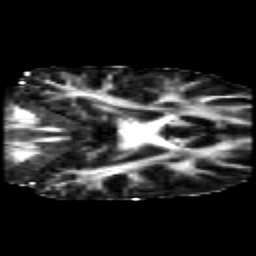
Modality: FA
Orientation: coronal
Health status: healthy
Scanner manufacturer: siemens
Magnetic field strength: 3 T
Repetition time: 10 s
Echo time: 0.092 s